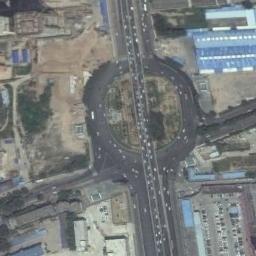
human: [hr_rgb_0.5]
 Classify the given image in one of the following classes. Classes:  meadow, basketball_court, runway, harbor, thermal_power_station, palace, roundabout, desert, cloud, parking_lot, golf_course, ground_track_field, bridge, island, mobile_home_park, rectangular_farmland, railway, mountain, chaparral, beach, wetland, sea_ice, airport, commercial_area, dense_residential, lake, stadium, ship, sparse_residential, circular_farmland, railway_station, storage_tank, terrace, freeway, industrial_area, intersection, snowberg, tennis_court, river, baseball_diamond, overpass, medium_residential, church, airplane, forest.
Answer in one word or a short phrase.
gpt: roundabout